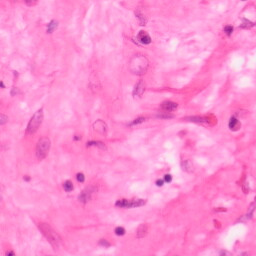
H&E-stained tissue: Colon